Question: Im trying to get the sum of workouts in a row and then order all rows by the sums to get what place the team is in and so there listed in the correct order. Im getting a little lost in my own logic right now trying to figure this out. I understand the MYSQL sum function but cant seem to see how i could use it to help me in this instance.
So something like this:

Here is my current Table schema:
'''
CREATE TABLE workouts
(
team_id INT NOT NULL PRIMARY KEY AUTO_INCREMENT,
username VarChar(255) NOT NULL,
team_name VarChar(50) NOT NULL,
week1 INT NOT NULL,
week2 INT NOT NULL,
week3 INT NOT NULL,
week4 INT NOT NULL,
week5 INT NOT NULL,
week6 INT NOT NULL,
week7 INT NOT NULL,
week8 INT NOT NULL,
week9 INT NOT NULL,
week10 INT NOT NULL,
week11 INT NOT NULL,
week12 INT NOT NULL
) engine=innodb;
'''
And Here is my display so far:
'''
<?php
$count = 0;
$statement = $db->query('SELECT * FROM workouts');
foreach($statement as $row):
?>
<tr>
<td><?php $count++; ?></td>
<td><?php $row['team_name']; ?></td>
<td><?php $row['week1']; ?></td>
<td><?php $row['week2']; ?></td>
<td><?php $row['week3']; ?></td>
<td><?php $row['week4']; ?></td>
<td><?php $row['week5']; ?></td>
<td><?php $row['week6']; ?></td>
<td><?php $row['week7']; ?></td>
<td><?php $row['week8']; ?></td>
<td><?php $row['week9']; ?></td>
<td><?php $row['week10']; ?></td>
<td><?php $row['week11']; ?></td>
<td><?php $row['week12']; ?></td>
<td><?php ?></td>
</tr>
<?php endforeach; ?>
'''
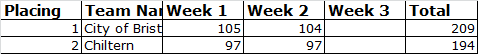
Answer: Well the simplest answer based on what you already have to sum up the rows is this:
'''
<?php
$count = 0;
$statement = $db->query('SELECT * FROM workouts');
foreach($statement as $row):
?>
<tr>
<td><?php echo $count++; ?></td>
<td><?php echo $row['team_name']; ?></td>
<td><?php echo $row['week1']; ?></td>
<td><?php echo $row['week2']; ?></td>
<td><?php echo $row['week3']; ?></td>
<td><?php echo $row['week4']; ?></td>
<td><?php echo $row['week5']; ?></td>
<td><?php echo $row['week6']; ?></td>
<td><?php echo $row['week7']; ?></td>
<td><?php echo $row['week8']; ?></td>
<td><?php echo $row['week9']; ?></td>
<td><?php echo $row['week10']; ?></td>
<td><?php echo $row['week11']; ?></td>
<td><?php echo $row['week12']; ?></td>
<td><?php echo $row['week1'] + $row['week2'] + $row['week3'] + $row['week4'] + $row['week5'] + $row['week6'] + $row['week7'] + $row['week8'] + $row['week9'] + $row['week10'] + $row['week11'] + $row['week12']; ?></td>
</tr>
<?php endforeach; ?>
'''
But in order to use this value to control the order in which the rows are displayed you will need to get MySQL to do this work for you.
What you will be wanting to do is something like this:
'''
<?php
$count = 0;
$statement = $db->query('
SELECT *, week1 + week2 + week3 + week4 + week5 + week6 + week7 + week8 + week9 + week10 + week11 + week12 AS Total
FROM workouts
ORDER BY Total
');
foreach ($statement as $row):
?>
<tr>
<td><?php echo $count++; ?></td>
<td><?php echo $row['team_name']; ?></td>
<td><?php echo $row['week1']; ?></td>
<td><?php echo $row['week2']; ?></td>
<td><?php echo $row['week3']; ?></td>
<td><?php echo $row['week4']; ?></td>
<td><?php echo $row['week5']; ?></td>
<td><?php echo $row['week6']; ?></td>
<td><?php echo $row['week7']; ?></td>
<td><?php echo $row['week8']; ?></td>
<td><?php echo $row['week9']; ?></td>
<td><?php echo $row['week10']; ?></td>
<td><?php echo $row['week11']; ?></td>
<td><?php echo $row['week12']; ?></td>
<td><?php echo $row['Total']; ?></td>
</tr>
<?php endforeach; ?>
'''